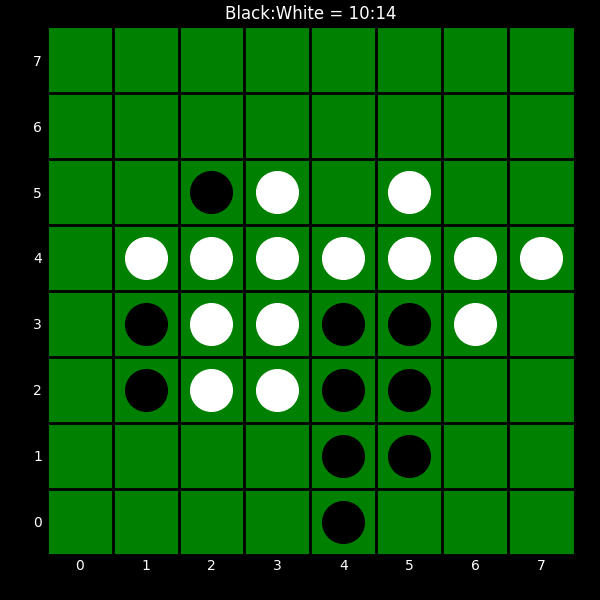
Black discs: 10
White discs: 14